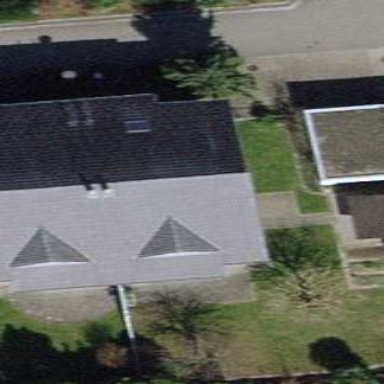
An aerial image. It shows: Building with tile roof.